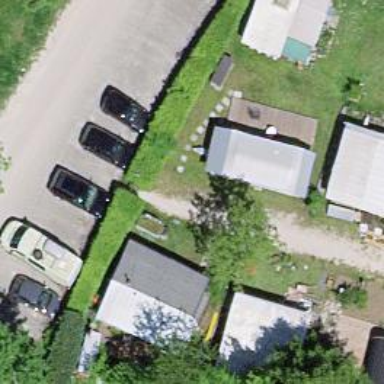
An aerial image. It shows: Driveway with fine gravel surface.